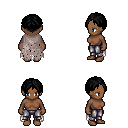
a pixel art fantasy rpg character, female body template, human, dark skin, gray tattered cape, metal pants, black parted hairstyle, four views (front, back, left, right), 2x2 character sprite sheet, small pixel art, hard edges, no anti-aliasing